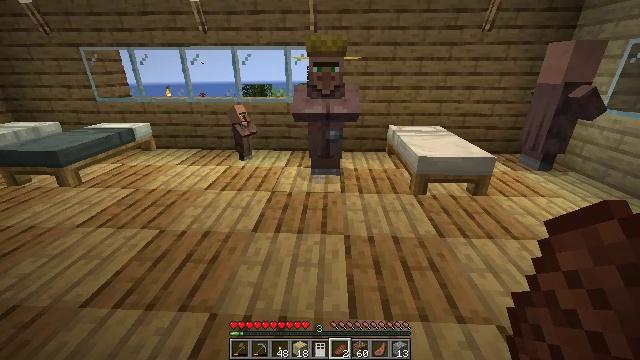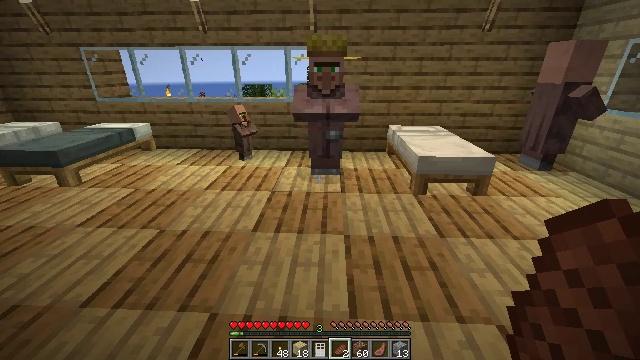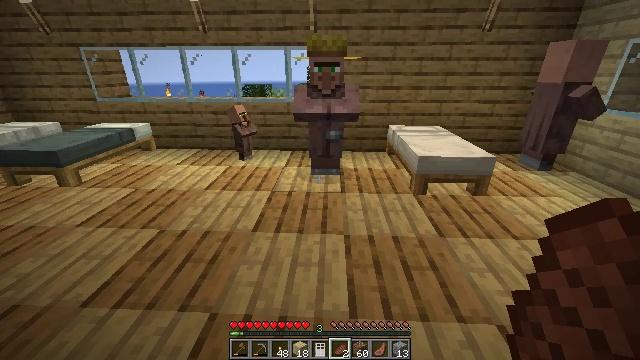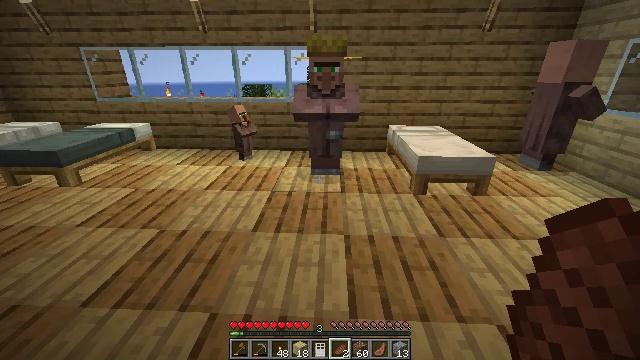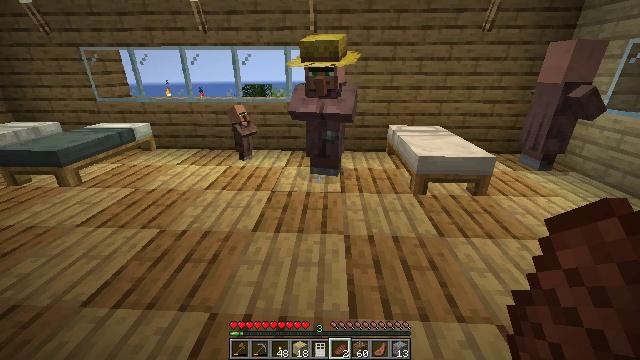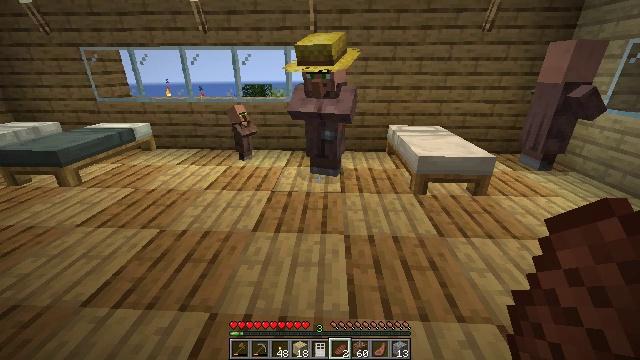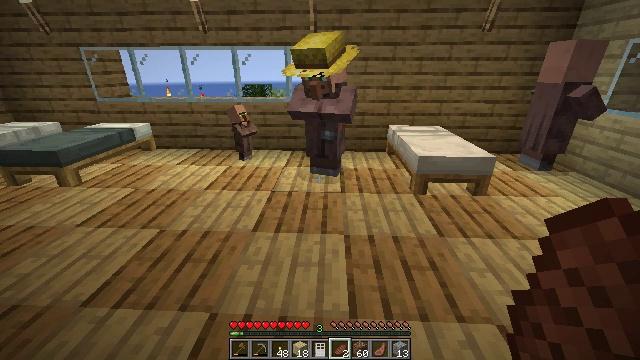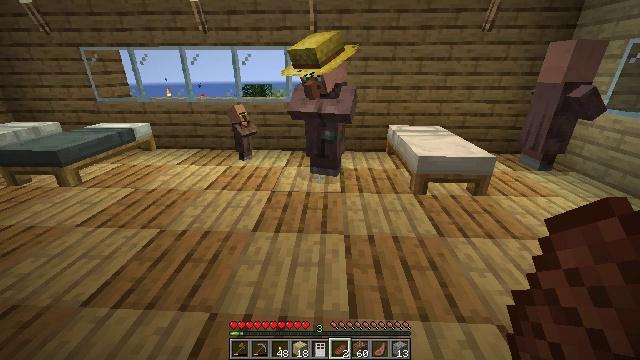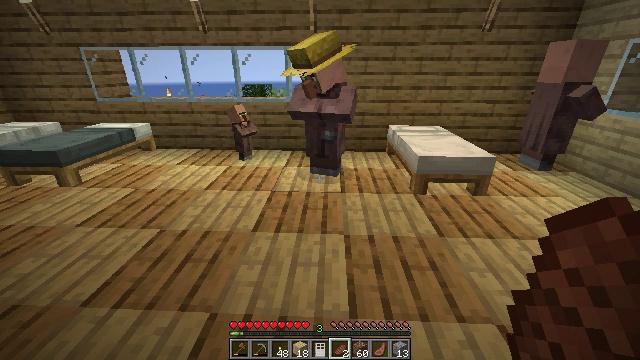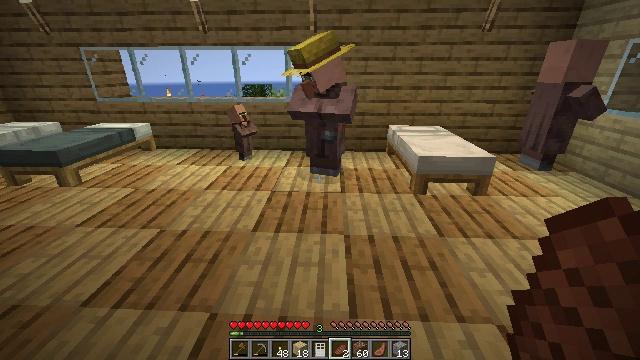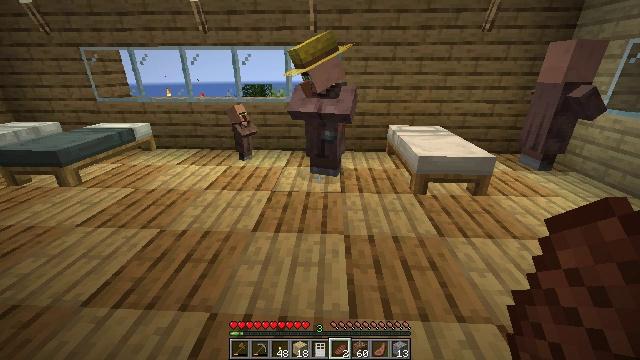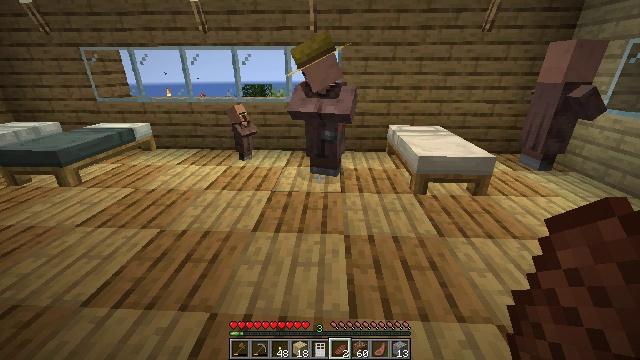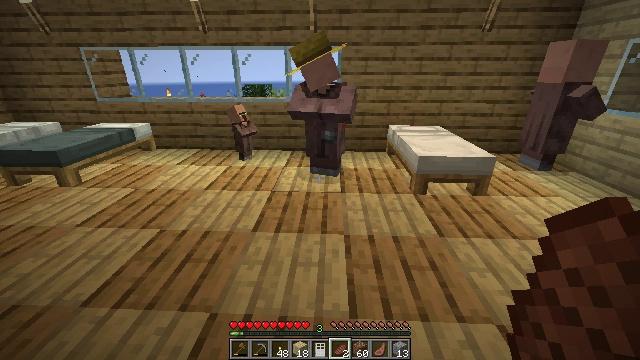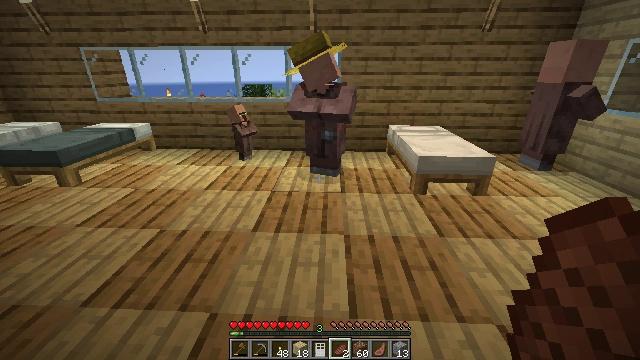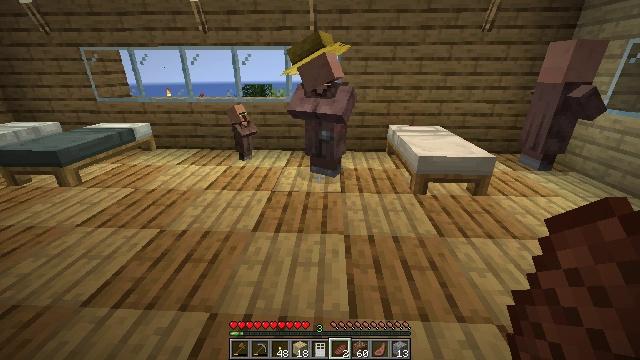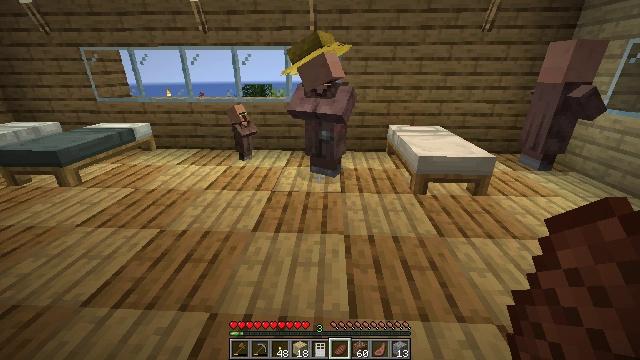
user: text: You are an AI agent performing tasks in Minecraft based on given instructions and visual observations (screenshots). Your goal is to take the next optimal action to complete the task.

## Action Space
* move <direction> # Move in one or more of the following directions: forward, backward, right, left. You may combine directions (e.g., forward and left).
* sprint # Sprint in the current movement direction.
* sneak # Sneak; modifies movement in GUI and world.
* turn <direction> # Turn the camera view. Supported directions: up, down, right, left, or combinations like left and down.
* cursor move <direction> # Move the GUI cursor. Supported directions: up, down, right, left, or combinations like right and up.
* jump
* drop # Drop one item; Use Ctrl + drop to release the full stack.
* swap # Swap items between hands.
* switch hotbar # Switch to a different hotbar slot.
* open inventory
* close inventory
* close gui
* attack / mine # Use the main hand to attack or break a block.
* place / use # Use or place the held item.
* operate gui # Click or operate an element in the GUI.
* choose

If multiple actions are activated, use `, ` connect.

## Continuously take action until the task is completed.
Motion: motion action
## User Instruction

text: Remove a cooked beef from the inventory.
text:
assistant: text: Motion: no_op
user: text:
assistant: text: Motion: no_op
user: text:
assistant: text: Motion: no_op
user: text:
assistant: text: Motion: no_op
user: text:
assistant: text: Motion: no_op
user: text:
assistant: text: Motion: no_op
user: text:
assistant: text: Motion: no_op
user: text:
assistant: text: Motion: no_op
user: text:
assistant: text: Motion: no_op
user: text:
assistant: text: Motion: no_op
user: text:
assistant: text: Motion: no_op
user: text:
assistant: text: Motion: no_op
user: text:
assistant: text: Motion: no_op
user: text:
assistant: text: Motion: no_op
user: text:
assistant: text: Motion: drop
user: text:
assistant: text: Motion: drop
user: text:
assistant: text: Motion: drop
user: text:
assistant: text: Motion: no_op
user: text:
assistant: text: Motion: no_op
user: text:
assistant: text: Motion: no_op
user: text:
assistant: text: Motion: no_op
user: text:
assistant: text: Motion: no_op
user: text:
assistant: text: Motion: no_op
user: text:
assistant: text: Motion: no_op
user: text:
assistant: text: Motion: no_op
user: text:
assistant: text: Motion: no_op
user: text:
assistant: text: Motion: no_op
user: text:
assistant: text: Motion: turn right
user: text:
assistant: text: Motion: turn right
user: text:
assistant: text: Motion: turn right